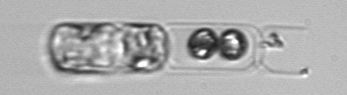
Label: Guinardia_delicatula_TAG_internal_parasite